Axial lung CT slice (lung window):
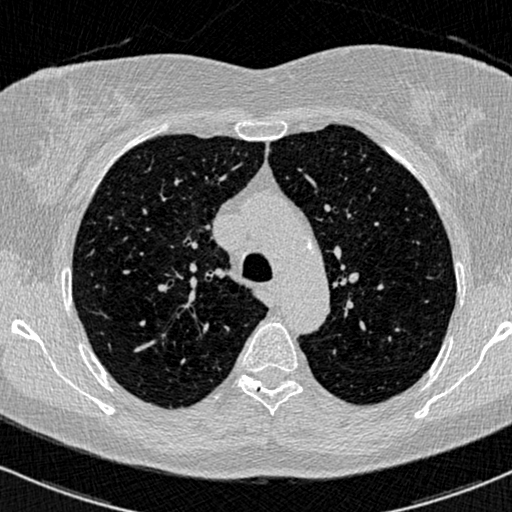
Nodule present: no